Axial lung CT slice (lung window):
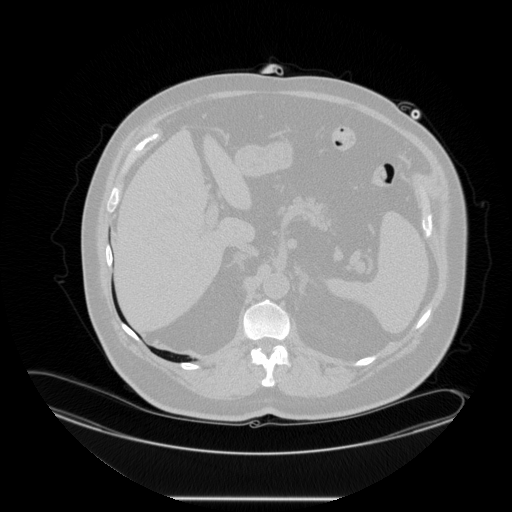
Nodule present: no